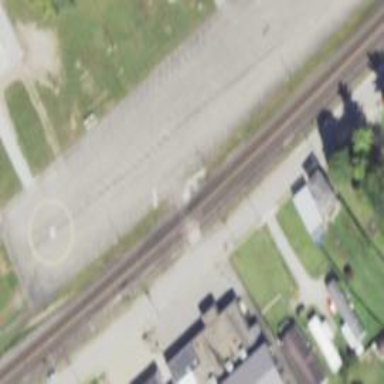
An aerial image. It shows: Railway crossing.